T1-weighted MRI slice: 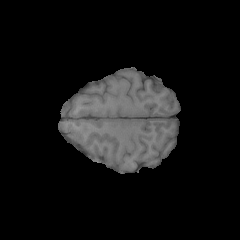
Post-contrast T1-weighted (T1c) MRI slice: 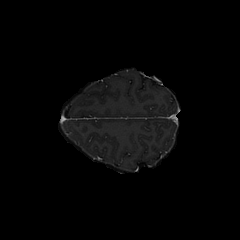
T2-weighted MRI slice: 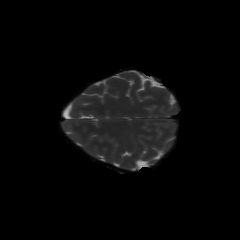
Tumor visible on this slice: no